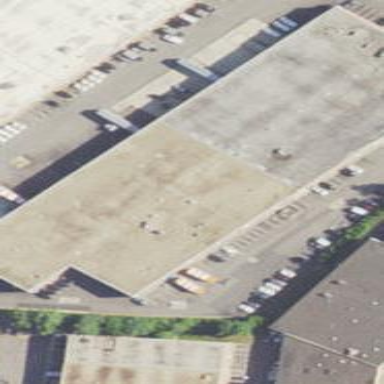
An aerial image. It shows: Warehouse building.